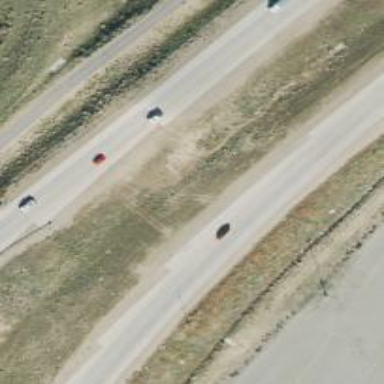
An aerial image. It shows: Trunk highway with expressway features.